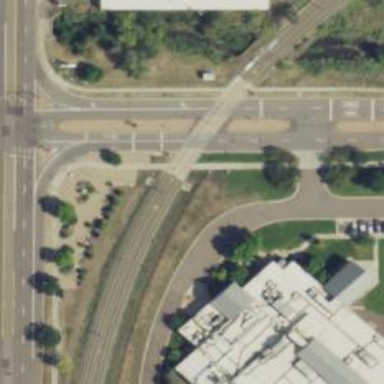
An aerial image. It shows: Railway crossing.